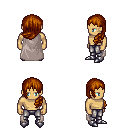
a pixel art fantasy rpg character, male body template, human, tanned skin, gray cape, metal pants, brunette left-swept hairstyle, metal boots, four views (front, back, left, right), 2x2 character sprite sheet, small pixel art, hard edges, no anti-aliasing